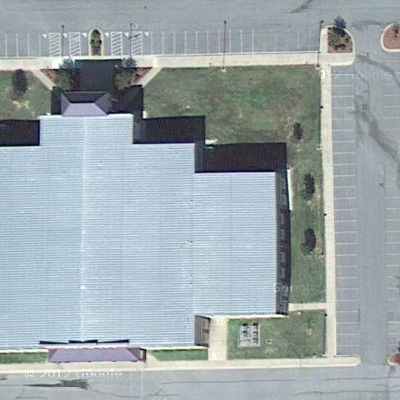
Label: cIndustry